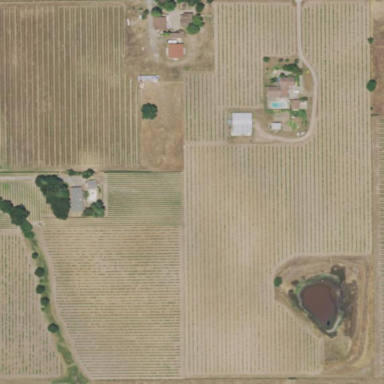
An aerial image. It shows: Vineyard with grape crops.